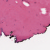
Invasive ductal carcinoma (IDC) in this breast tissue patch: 0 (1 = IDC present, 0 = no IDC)